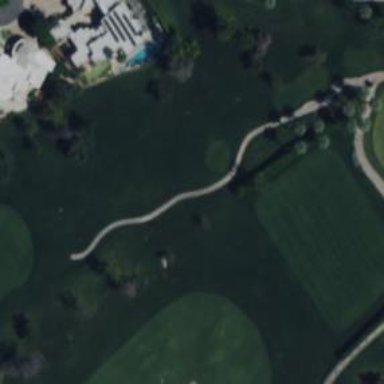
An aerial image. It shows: Service road designated as golf cart path.